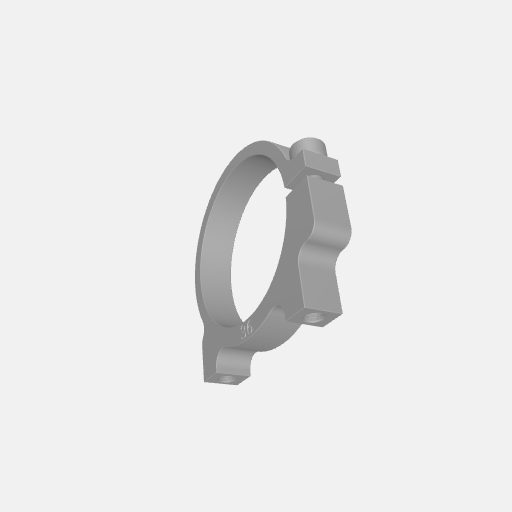
Part: Side1Post2ClampingMount36ID